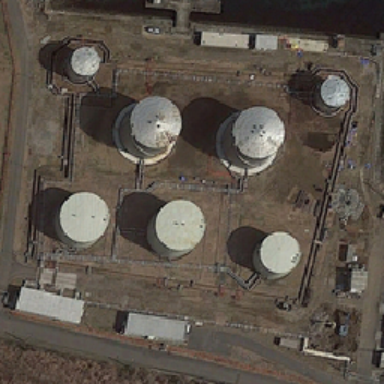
Trees are beside many reservoirs .